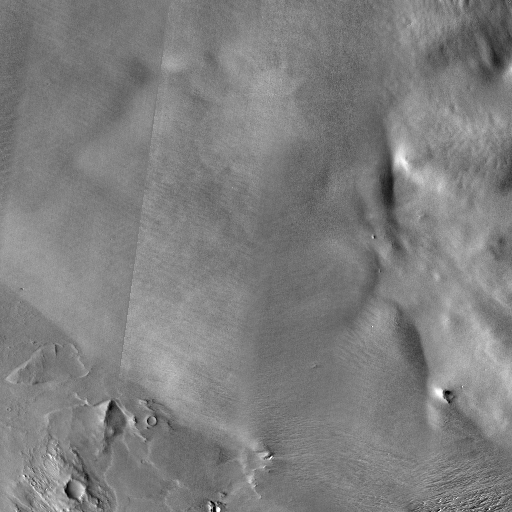
Crater classes present: Background, Other